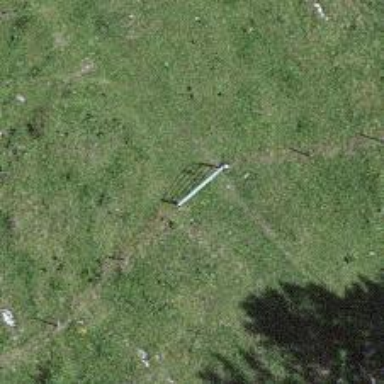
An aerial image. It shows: Gate.